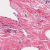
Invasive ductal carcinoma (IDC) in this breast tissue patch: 0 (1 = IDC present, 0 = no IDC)